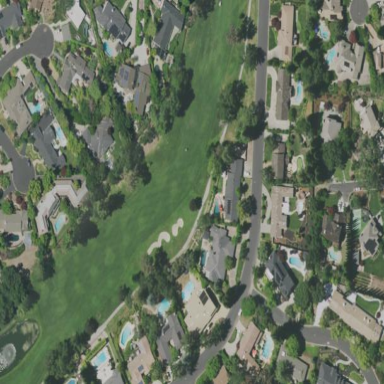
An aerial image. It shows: Golf fairway surrounded by grass.